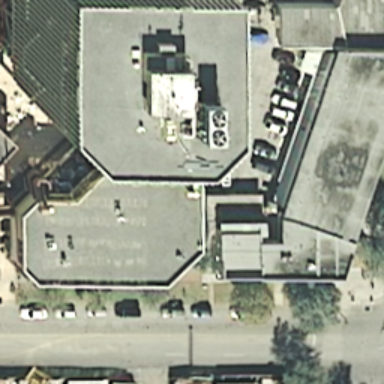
There is one road next to buildings .